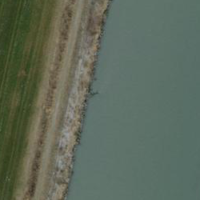
EUNIS habitat code: 15
Species observed at this site:
Orchis militaris